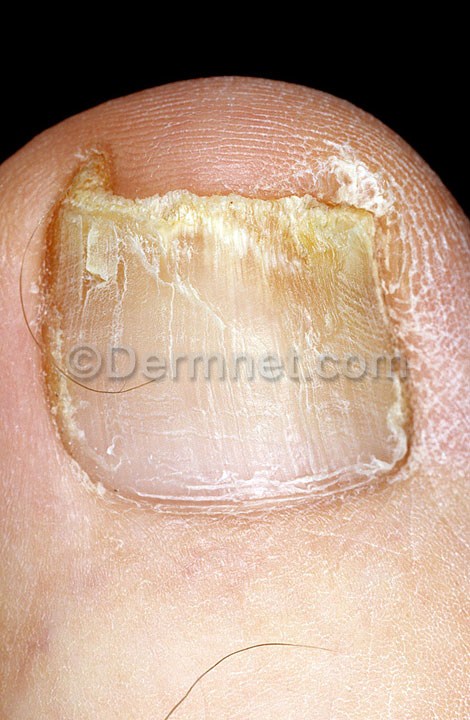
Disease: Nail Fungus and other Nail Disease